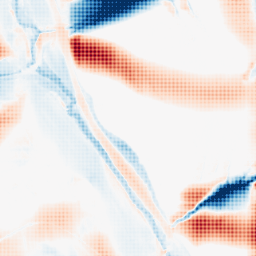
Category: morphological
Decomposition family: morphological_square
Decomposition parameters: operation: average
size: 50
Upsampling method: sinc_hamming
Upsampling parameters: scale: 8
kernel_size: 8
Upsampling scale: 8